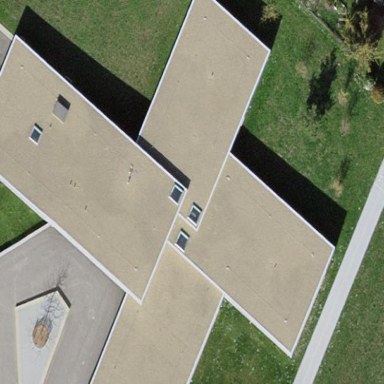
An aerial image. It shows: School building or complex.